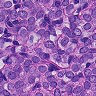
Metastatic tissue present: yes